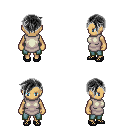
a pixel art fantasy rpg character, female body template, human, tanned skin, white tunic, teal pants, gray pixie cut hairstyle, ghillies, four views (front, back, left, right), 2x2 character sprite sheet, small pixel art, hard edges, no anti-aliasing